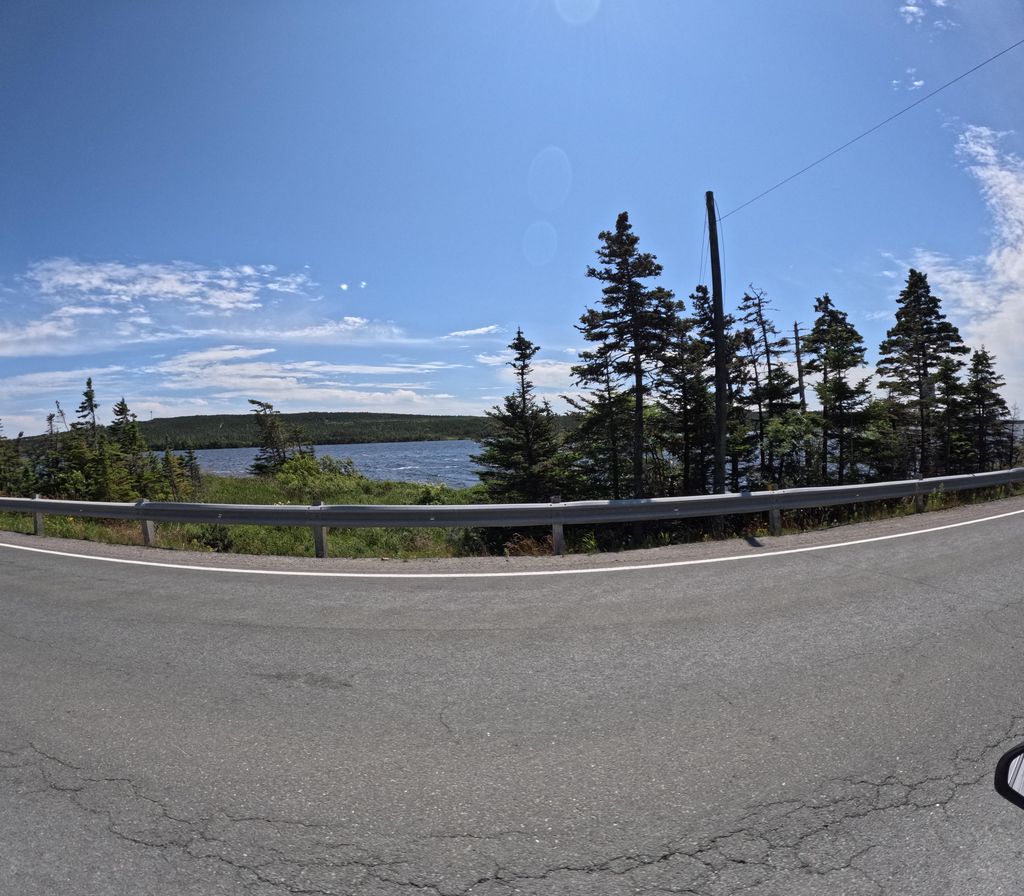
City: st_johns